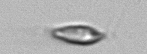
Label: Chrysochromulina